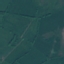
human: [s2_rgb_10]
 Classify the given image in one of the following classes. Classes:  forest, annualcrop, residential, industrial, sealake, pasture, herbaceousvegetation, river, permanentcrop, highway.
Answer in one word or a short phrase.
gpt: Pasture